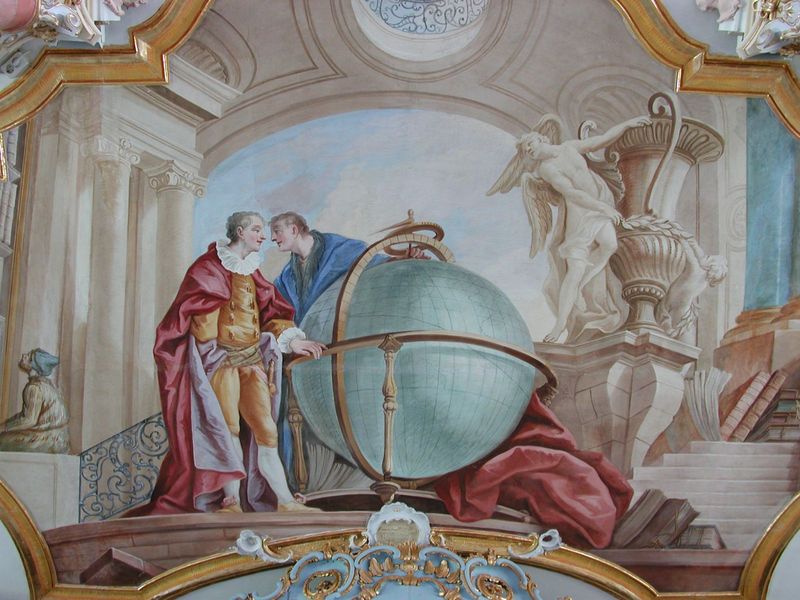
Titel: Deckenbilder in der Bibliothek von Bad Schussenried
Künstler: Franz Georg Hermann
Standort: Bad Schussenried, St. Magnus und Maria (EU - D - BW)
Schlagwörter: blau, flügel, gemälde, himmel, mann, wolken, männer, säule, rot, barock, gelehrte, schauen, vorhang, erde, kirche, gewand, gold, mantel, adel, decke, rokoko, engel, skulptur, vase, bücher, mauer, ziegel, drehen, treppe, treppen, könig, wandmalerei, stuck, geländer, stufe, stufen, halle, offen, dom, kathedrale, erdkugel, seiten, deckengemälde, fresko, prunk, globus, illusion, täuschung, weltkugel, gewandt, erdball, rokko, illlusion, weltsicht